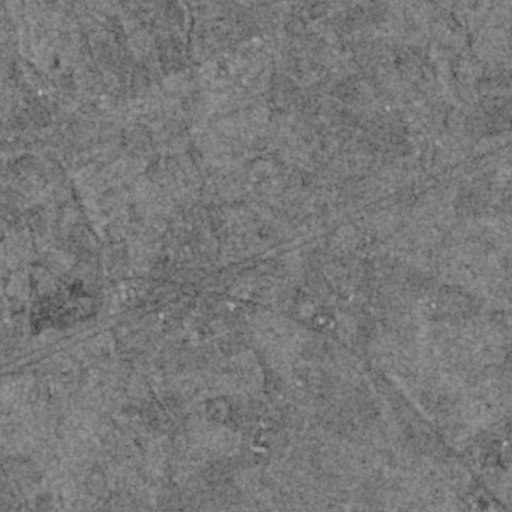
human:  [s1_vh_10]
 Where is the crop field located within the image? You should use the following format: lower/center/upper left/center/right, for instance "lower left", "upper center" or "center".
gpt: The crop field is located in the lower right of the image.
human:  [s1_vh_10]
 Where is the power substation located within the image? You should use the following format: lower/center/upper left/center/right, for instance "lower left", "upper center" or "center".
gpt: The power substation is located in the lower center of the image.
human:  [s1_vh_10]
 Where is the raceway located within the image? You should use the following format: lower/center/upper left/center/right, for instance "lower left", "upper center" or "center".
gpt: The raceway is located in the center left of the image.
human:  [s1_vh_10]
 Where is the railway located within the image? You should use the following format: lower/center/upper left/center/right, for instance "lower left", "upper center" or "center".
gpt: The railway is located in the lower left of the image.
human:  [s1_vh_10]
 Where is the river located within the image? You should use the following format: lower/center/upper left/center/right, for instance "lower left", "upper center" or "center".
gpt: The river is located in the upper of the image.
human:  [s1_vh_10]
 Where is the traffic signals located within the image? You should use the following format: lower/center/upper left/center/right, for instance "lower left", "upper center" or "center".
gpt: The traffic signals is located in the center left of the image.
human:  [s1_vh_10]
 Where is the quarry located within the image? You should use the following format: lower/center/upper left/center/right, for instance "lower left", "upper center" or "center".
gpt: There is no quarry in the image.

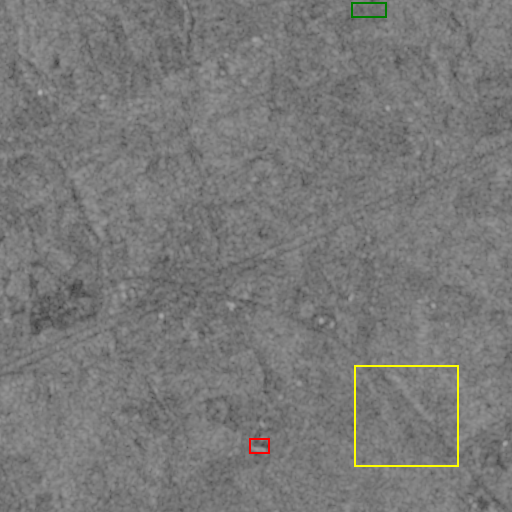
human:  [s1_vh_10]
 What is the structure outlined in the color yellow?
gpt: The structure outlined in yellow is a crop field.
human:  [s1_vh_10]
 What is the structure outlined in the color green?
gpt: The structure outlined in green is a park.
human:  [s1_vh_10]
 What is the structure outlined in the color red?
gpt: The structure outlined in red is a building.
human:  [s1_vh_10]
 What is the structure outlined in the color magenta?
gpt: There is no magenta outline.